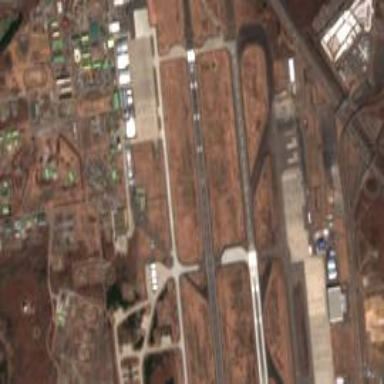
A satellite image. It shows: View of runway in airport.